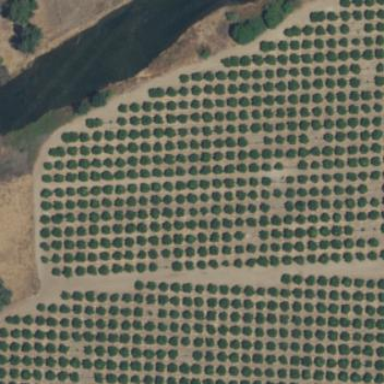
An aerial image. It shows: Orange orchard with rows of orange trees.